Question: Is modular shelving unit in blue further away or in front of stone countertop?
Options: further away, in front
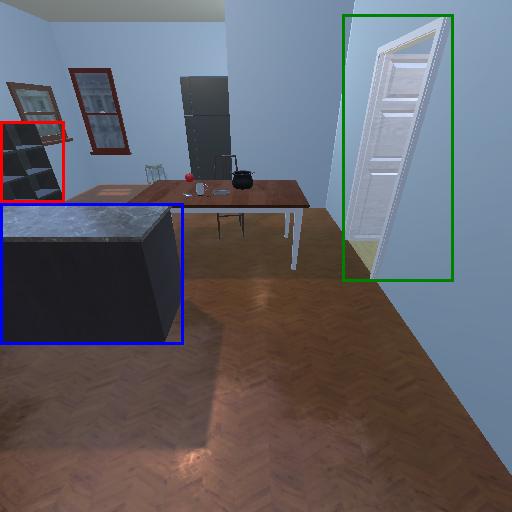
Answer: further away